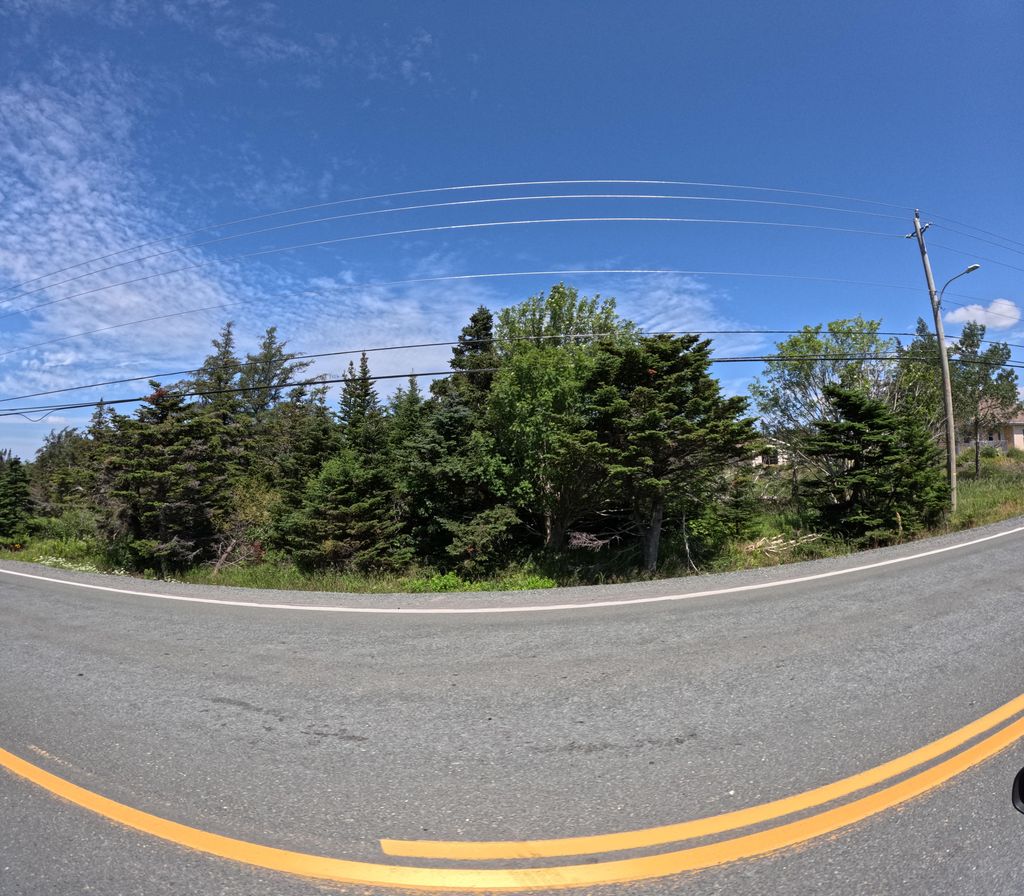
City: st_johns